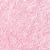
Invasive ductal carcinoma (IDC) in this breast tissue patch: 0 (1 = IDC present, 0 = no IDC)